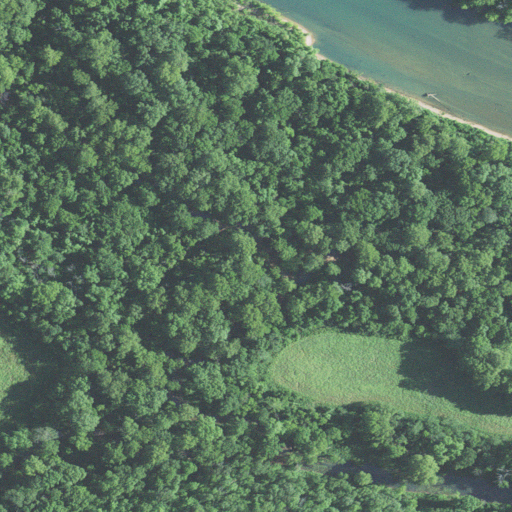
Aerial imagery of valley in Missouri named Long Bay Hollow containing woody wetlands, deciduous forest, pasture, mixed forest, open water, herbaceous wetlands, and open development